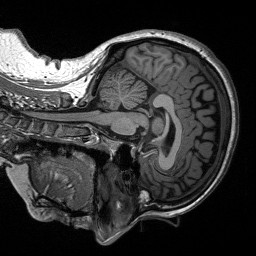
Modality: T1w
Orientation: sagittal
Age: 44
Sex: female
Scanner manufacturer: siemens
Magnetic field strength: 3 T
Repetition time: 2.53 s
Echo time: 0.00219 s